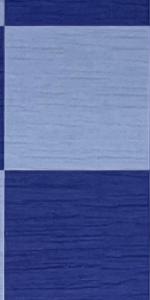
Label: Empty